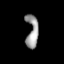
Tissue: lung
Cell type: Epithelial cells
Senescence score: 0.2405
Nuclear area (px): 388
Mean DAPI intensity: 150.907